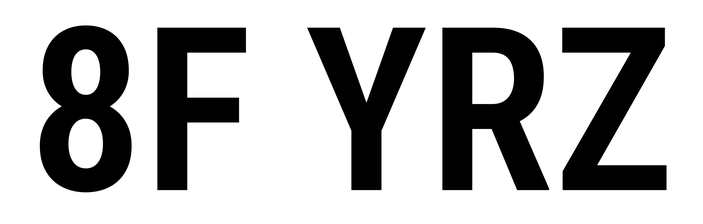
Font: Roboto_Condensed_SemiBold